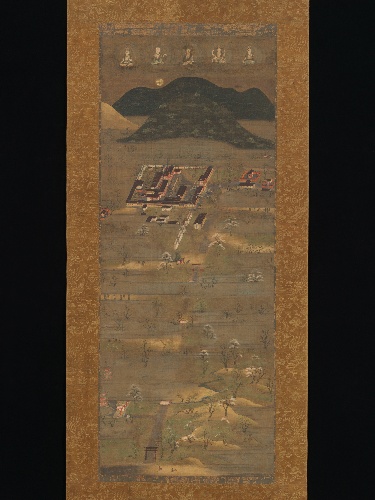
Title: 春日宮曼荼羅 (Kasuga miya mandara)|Mandala of Kasuga Shrine
Date: early 14th century
Object type: Hanging scroll
Classification: Paintings
Medium: Hanging scroll; ink, color, and gold on silk
Culture: Japan
Period: Kamakura period (1185–1333)
Dimensions: Image: 39 7/16 × 15 5/8 in. (100.2 × 39.7 cm)
Overall with mounting: 72 1/4 × 21 5/8 in. (183.5 × 55 cm)
Overall with knobs: 72 1/4 × 23 11/16 in. (183.5 × 60.2 cm)
Department: Asian Art
Credit line: Mary Griggs Burke Collection, Gift of the Mary and Jackson Burke Foundation, 2015
Accession year: 2015
Repository: Metropolitan Museum of Art, New York, NY
Tags: Bodhisattvas|Landscapes|Buddhism|Buddha